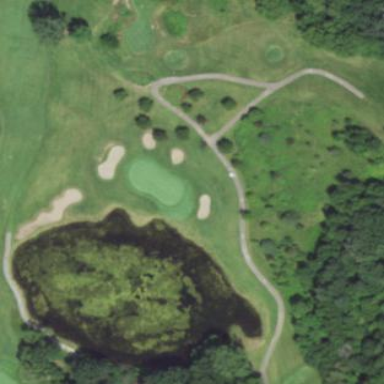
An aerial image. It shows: Water hazard in golf course. The hazard is natural water feature.